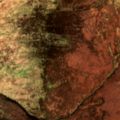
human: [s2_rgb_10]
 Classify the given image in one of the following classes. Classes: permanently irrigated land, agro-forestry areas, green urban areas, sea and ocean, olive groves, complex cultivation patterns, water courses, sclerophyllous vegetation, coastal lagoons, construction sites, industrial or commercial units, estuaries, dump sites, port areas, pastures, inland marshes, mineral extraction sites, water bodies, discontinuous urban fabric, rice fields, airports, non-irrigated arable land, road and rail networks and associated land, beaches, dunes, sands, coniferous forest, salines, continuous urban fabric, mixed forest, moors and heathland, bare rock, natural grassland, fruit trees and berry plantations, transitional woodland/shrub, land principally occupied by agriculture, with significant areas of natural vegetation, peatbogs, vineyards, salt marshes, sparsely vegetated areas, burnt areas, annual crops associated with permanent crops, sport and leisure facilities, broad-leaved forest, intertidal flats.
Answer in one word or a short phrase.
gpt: moors and heathland, peatbogs